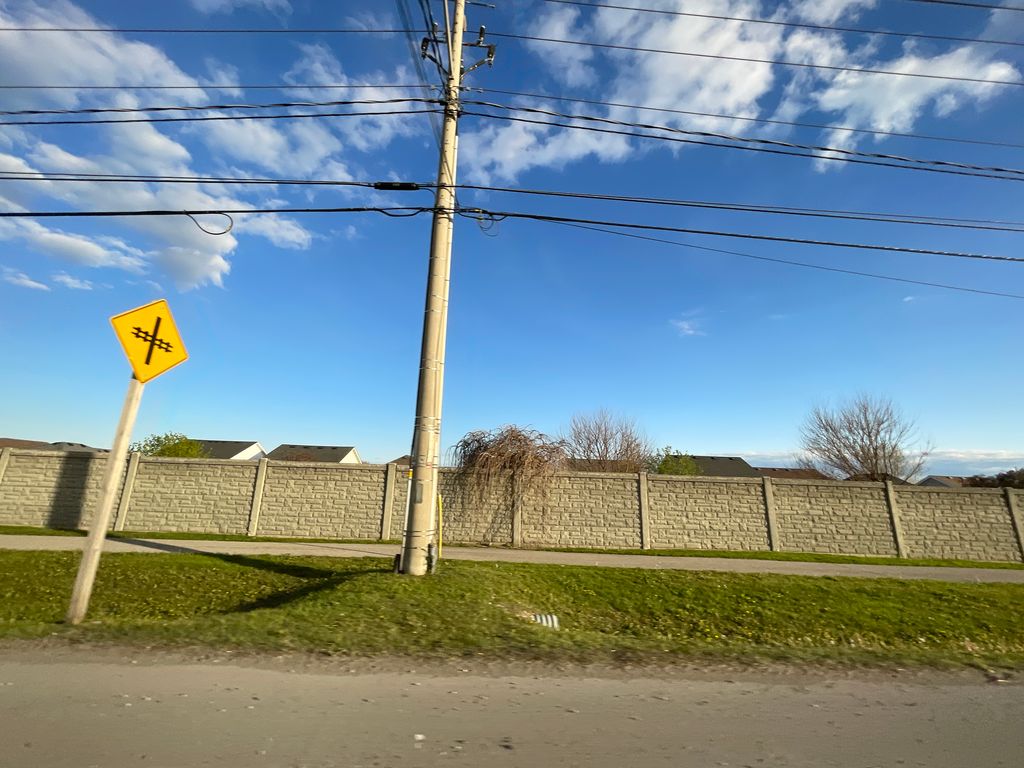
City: kitchener-waterloo